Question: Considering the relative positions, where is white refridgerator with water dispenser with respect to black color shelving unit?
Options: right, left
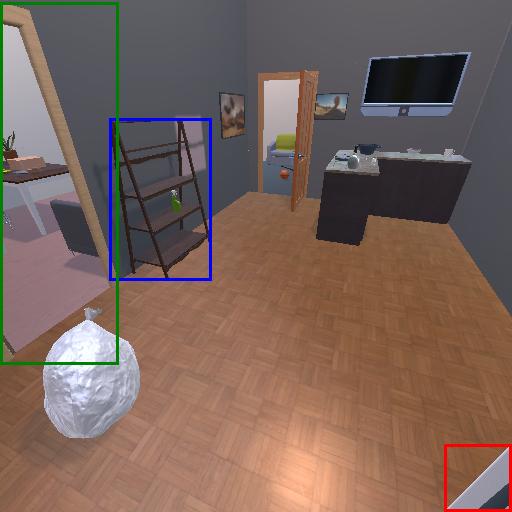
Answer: right